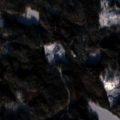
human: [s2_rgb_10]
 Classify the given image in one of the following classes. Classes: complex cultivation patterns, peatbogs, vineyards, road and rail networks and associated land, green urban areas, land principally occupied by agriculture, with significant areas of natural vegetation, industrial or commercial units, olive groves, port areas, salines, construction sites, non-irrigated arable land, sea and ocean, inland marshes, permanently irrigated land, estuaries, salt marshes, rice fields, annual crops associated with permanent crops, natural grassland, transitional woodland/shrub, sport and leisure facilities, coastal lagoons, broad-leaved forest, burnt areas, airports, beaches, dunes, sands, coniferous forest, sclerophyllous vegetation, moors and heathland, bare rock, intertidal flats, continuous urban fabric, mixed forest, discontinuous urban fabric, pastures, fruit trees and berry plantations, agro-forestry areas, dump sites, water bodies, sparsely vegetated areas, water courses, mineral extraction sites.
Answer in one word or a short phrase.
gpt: non-irrigated arable land, coniferous forest, mixed forest